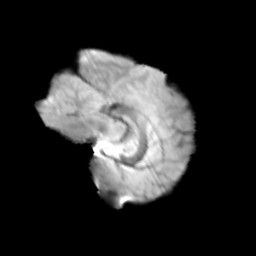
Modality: T2w
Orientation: sagittal
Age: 13
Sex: male
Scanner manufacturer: siemens
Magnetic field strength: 3 T
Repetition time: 3.8 s
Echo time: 0.07 s